Question: I'm making an application with Swift 2.1, Xcode 7.1.1.
I want it to be at least compatible with iPhone 4S and 5C.
I configured my project settings with armv7 architecture, info.plist, but when I publish my build, I only have arm64 defined in iTunes connect.

Where do I have to configure it correctly ?
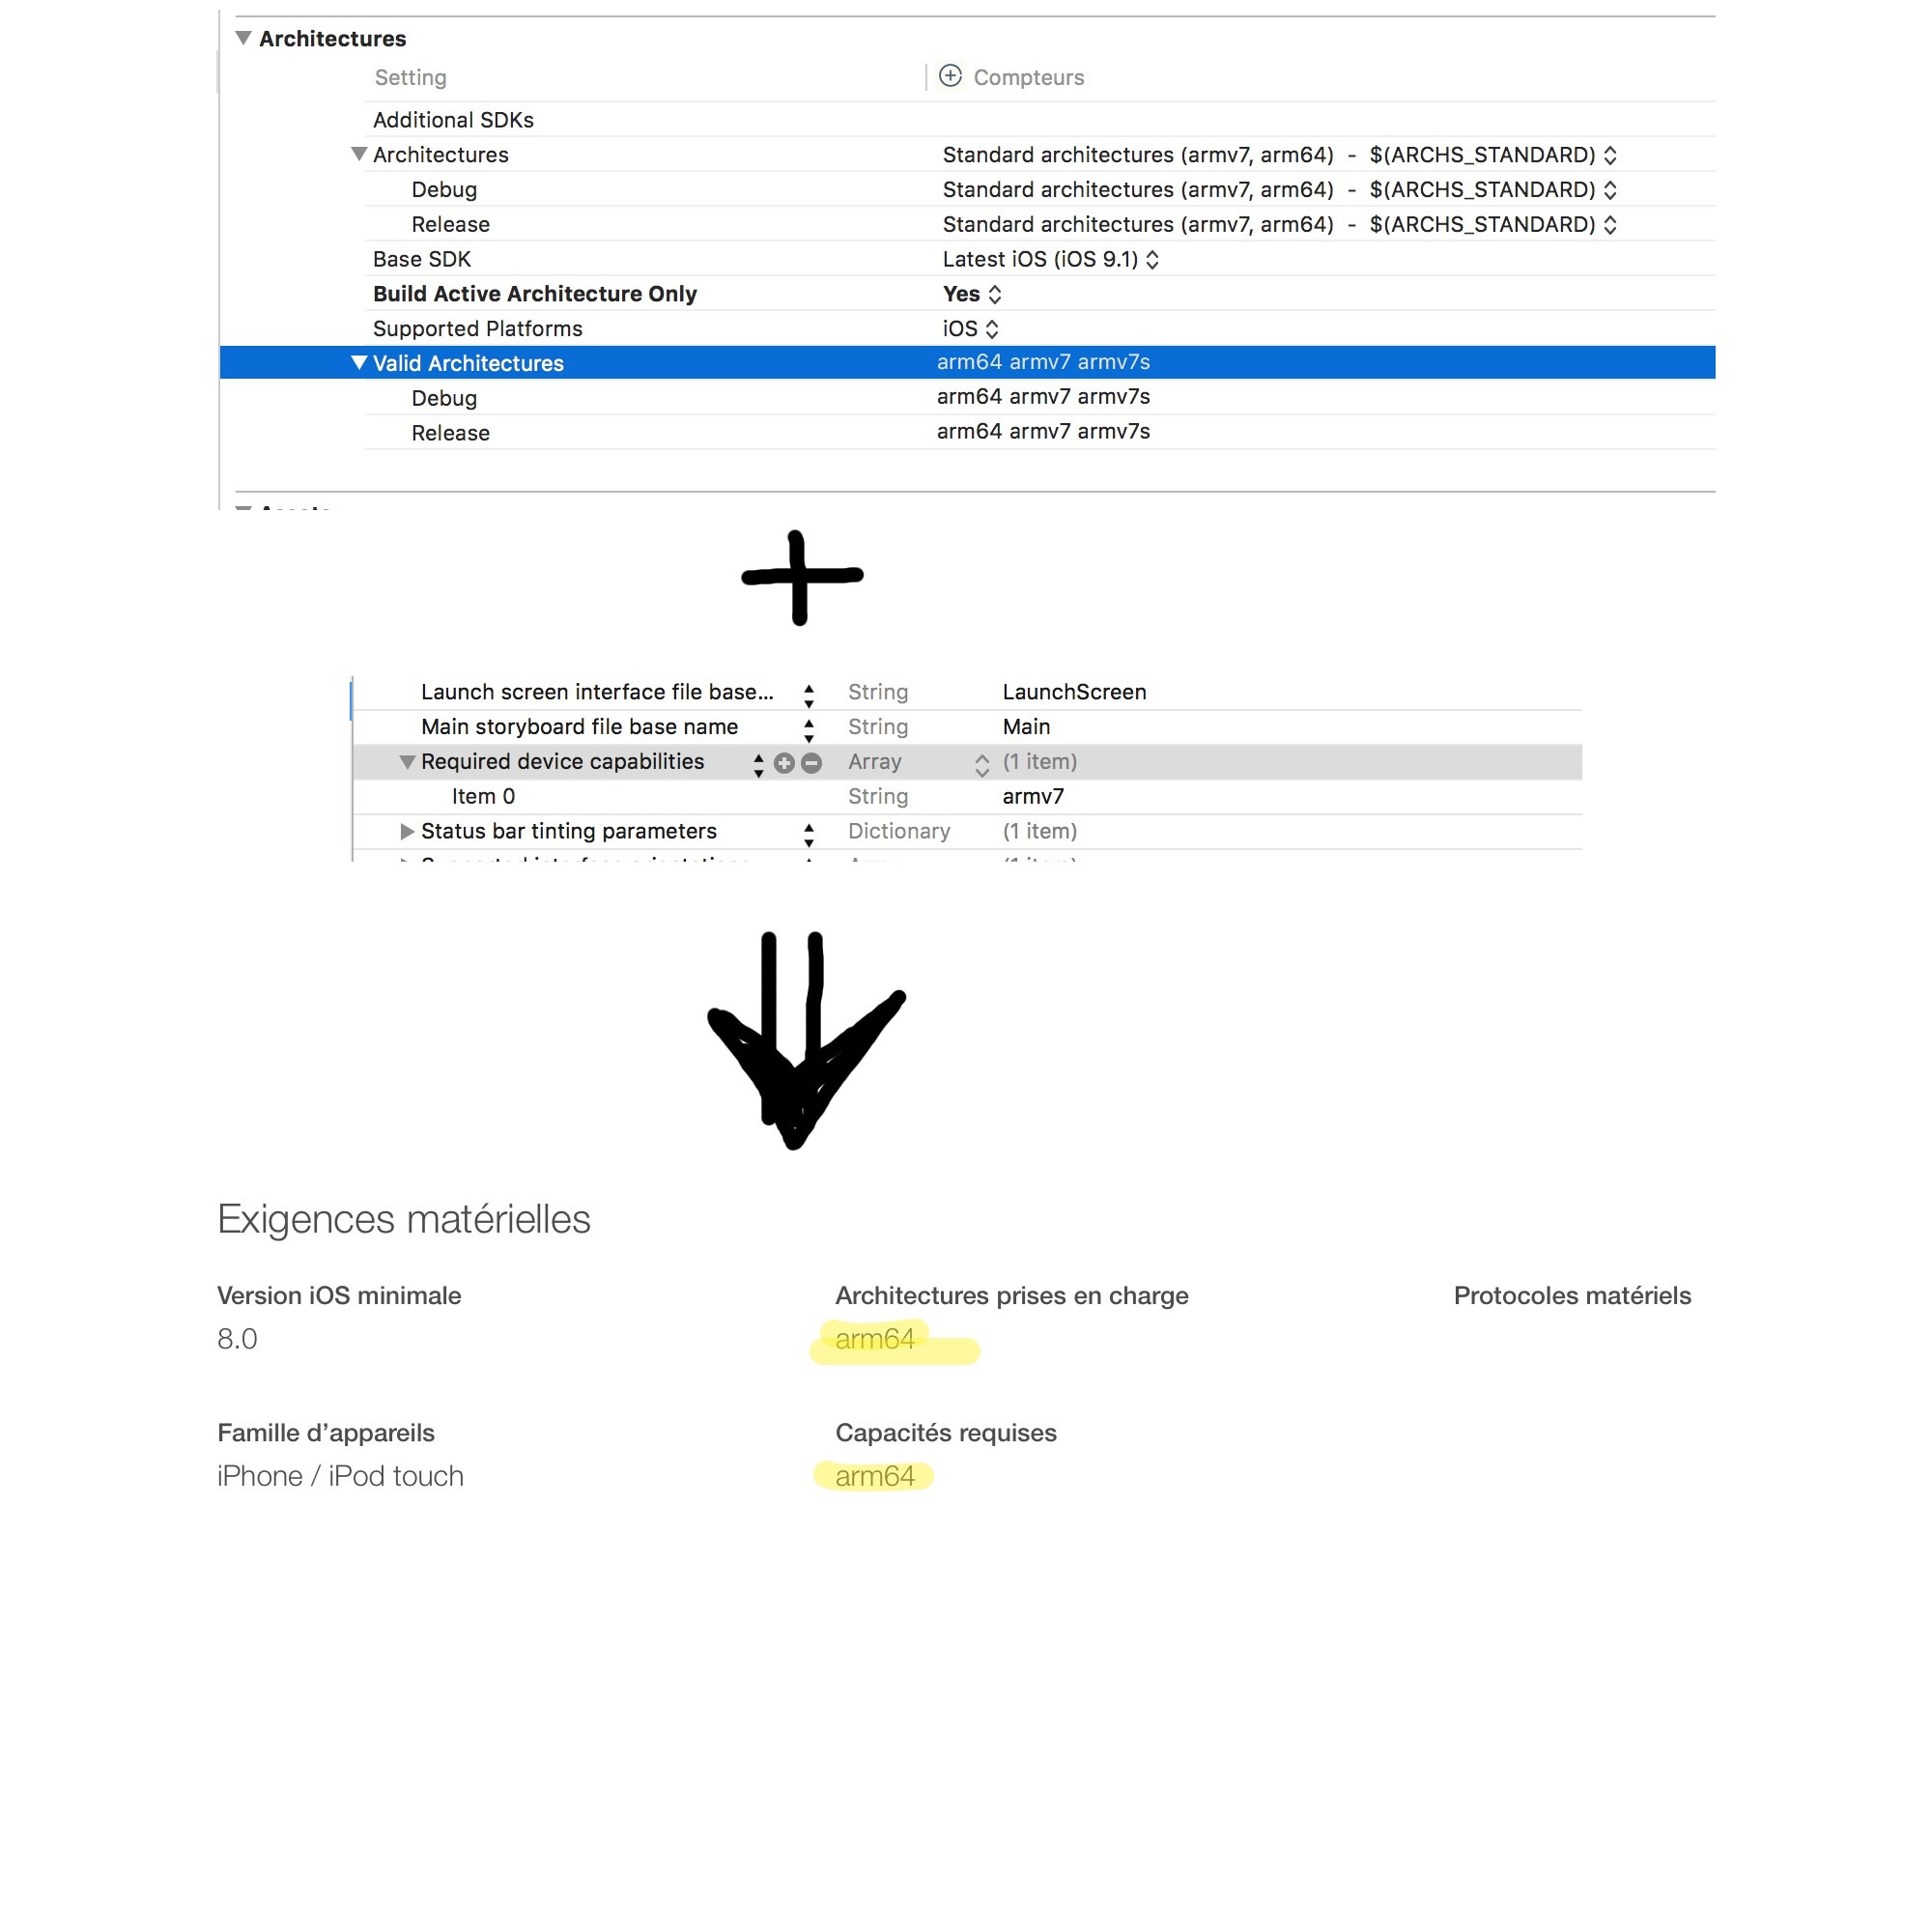
Answer: Make sure is set to (at least for release), or else it will use the architecture of the connected device at the time you create the build.
<URL>